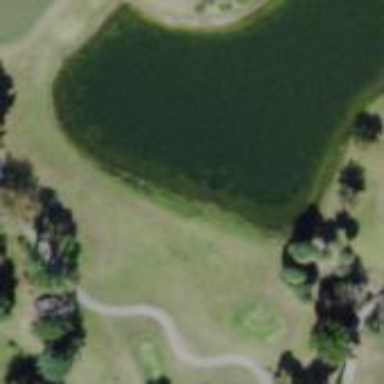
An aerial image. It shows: Water hazard on golf course. The hazard is natural water feature.